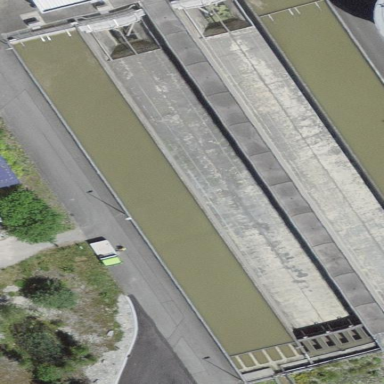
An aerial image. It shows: Body of wastewater.